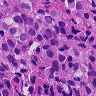
Metastatic tissue present: yes